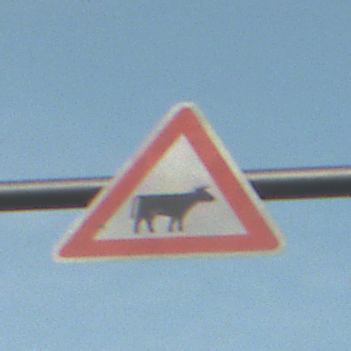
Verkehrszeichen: ViehtriebLinks
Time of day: SunriseSunset
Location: Outdoor (RoadRail)
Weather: PartlyCloudy
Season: NotSpecified
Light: Natural